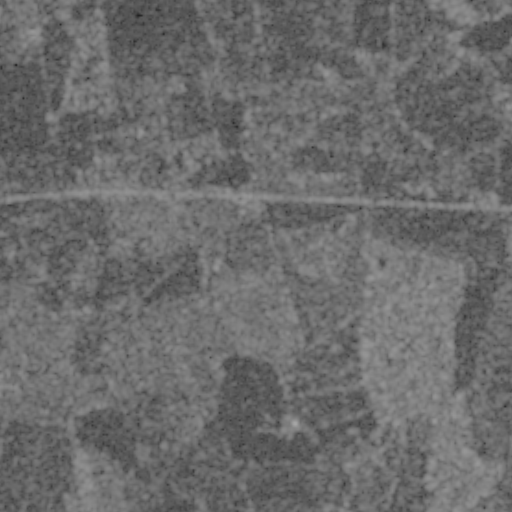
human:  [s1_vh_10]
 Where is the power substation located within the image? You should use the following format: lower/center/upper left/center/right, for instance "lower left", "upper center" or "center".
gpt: The power substation is located in the upper center of the image.
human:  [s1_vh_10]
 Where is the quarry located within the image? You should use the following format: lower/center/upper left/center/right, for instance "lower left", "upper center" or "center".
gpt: There is no quarry in the image.

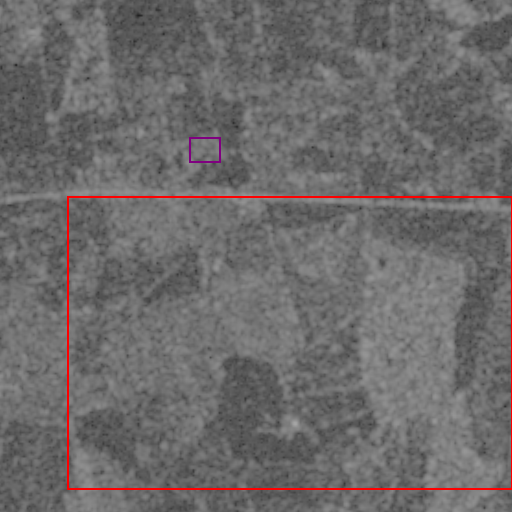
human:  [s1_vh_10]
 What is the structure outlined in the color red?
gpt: The structure outlined in red is a crop field.
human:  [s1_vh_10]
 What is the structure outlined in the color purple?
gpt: The structure outlined in purple is a power substation.
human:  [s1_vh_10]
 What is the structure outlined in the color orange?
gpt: There is no orange outline.